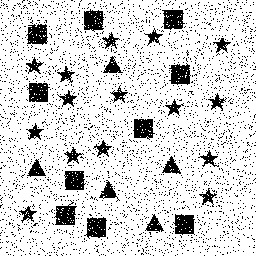
Squares: 10
Triangles: 5
Stars: 15
Total shapes: 30